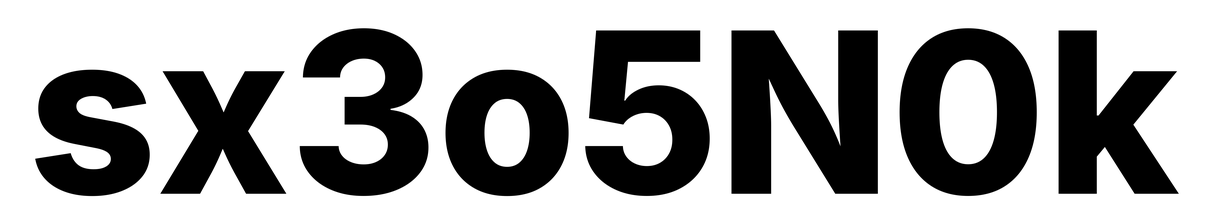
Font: Inter_ExtraBold